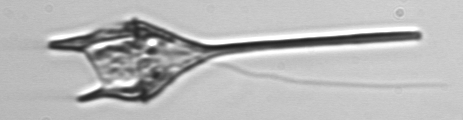
Label: Tripos_lineatus